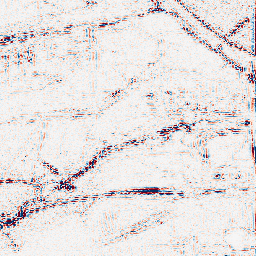
Category: wavelet
Decomposition family: wavelet_biorthogonal
Decomposition parameters: wavelet: bior2.4
level: 2
Upsampling method: bicubic_3x
Upsampling parameters: scale: 3
Upsampling scale: 3